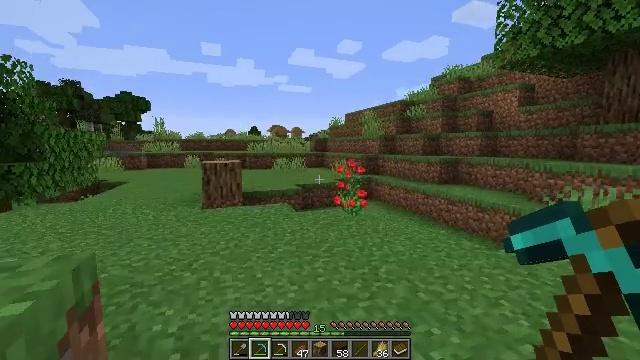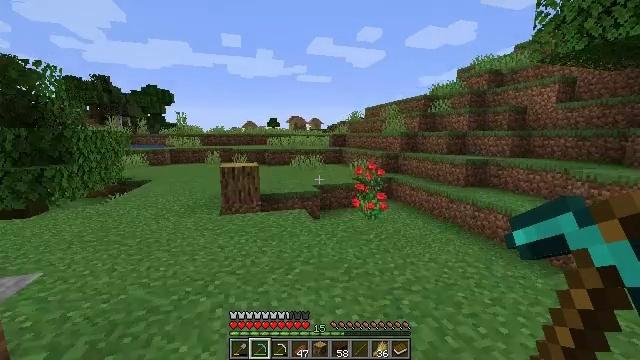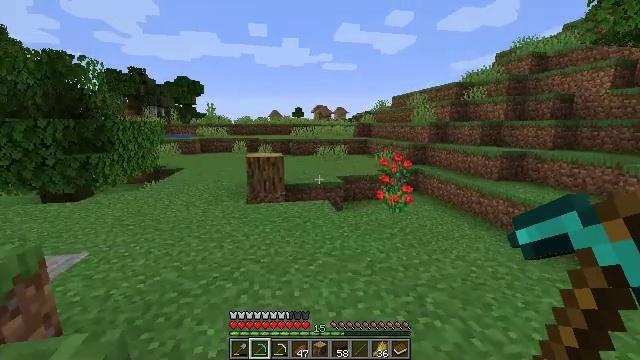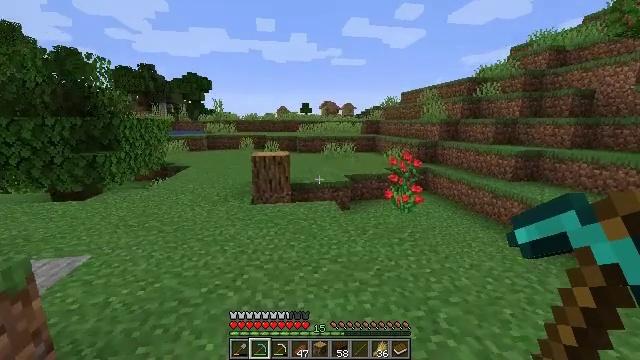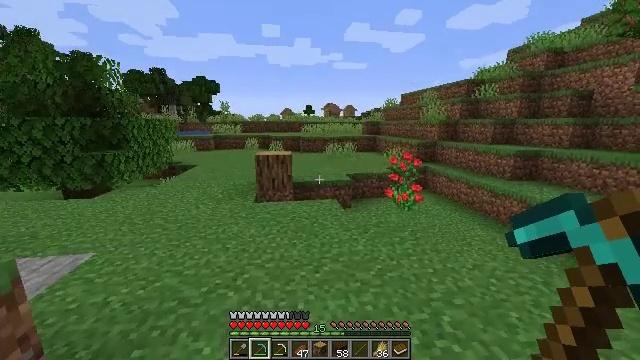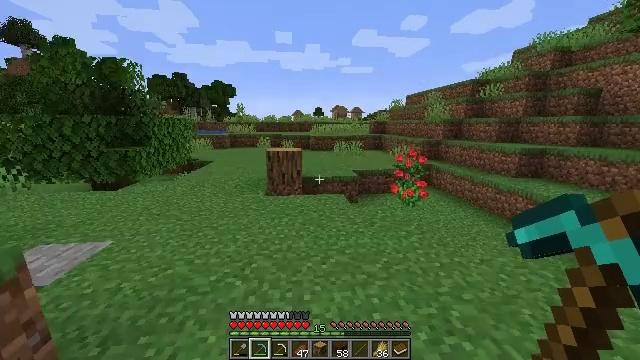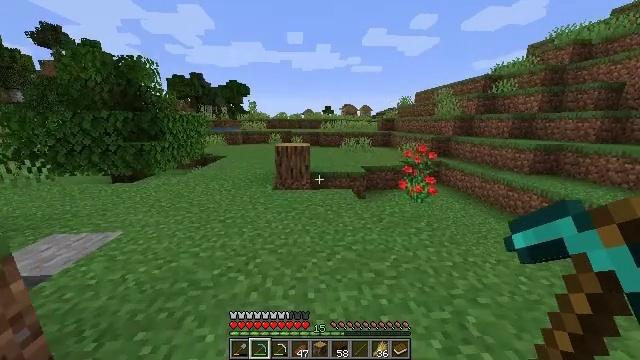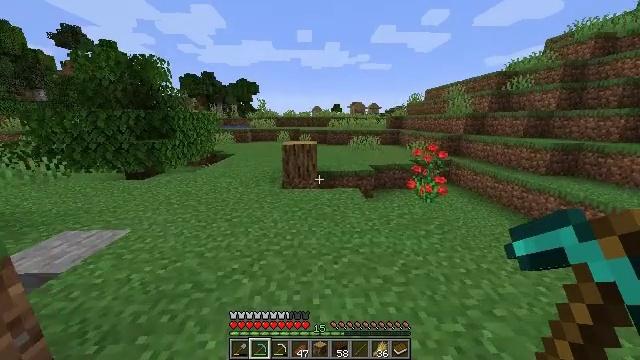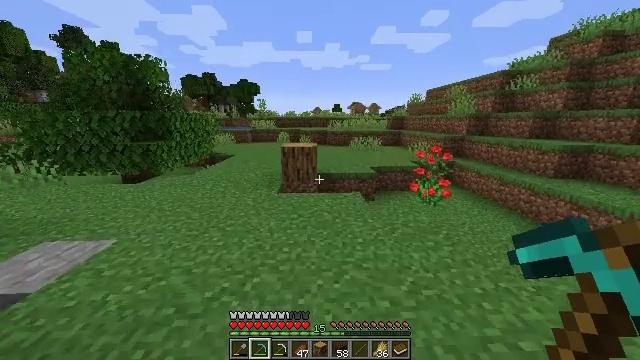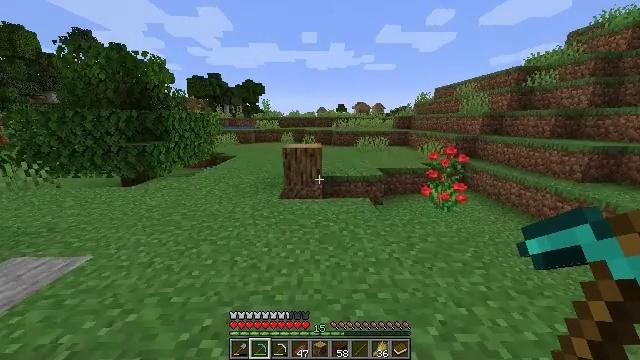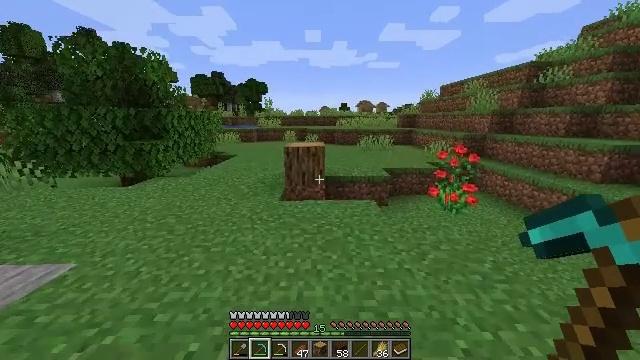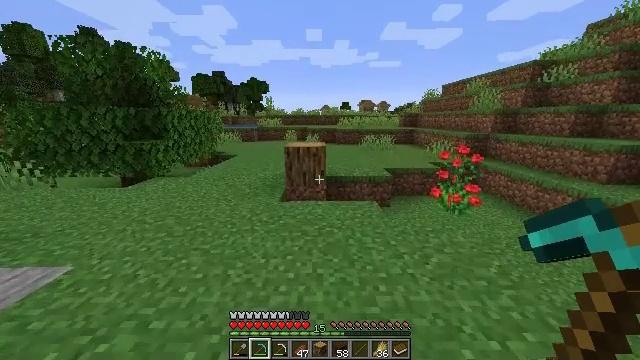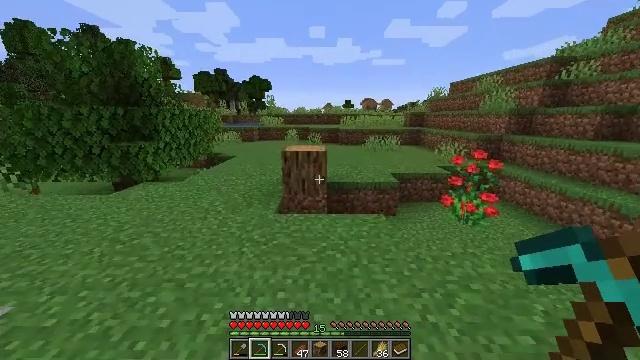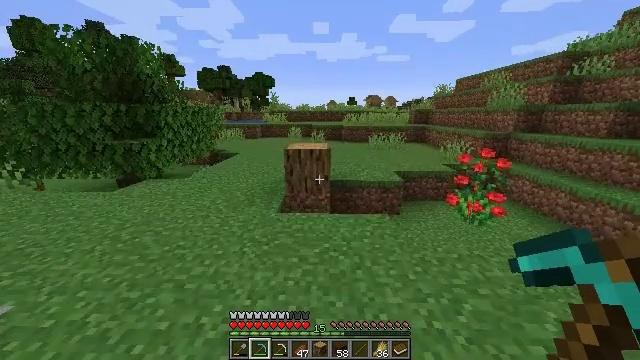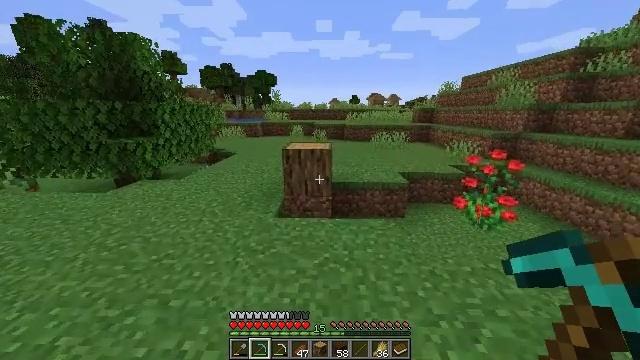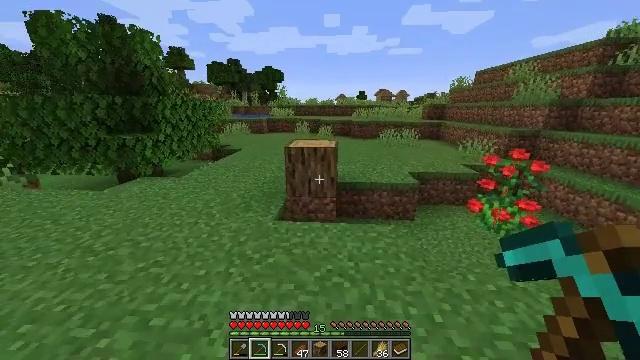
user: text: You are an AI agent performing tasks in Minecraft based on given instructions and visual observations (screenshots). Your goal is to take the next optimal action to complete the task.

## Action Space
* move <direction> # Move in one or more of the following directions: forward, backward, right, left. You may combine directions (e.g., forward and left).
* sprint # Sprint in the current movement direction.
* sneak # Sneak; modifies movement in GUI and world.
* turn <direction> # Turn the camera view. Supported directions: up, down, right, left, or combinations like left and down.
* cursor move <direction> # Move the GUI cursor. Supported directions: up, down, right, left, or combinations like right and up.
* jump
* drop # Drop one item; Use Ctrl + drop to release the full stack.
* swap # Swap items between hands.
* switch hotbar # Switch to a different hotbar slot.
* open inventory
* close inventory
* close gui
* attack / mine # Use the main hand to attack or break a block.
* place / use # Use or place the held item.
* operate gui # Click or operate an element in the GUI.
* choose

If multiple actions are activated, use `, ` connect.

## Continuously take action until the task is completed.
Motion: motion action
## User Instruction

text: Make sure you have the right materials to craft an enchanting table.
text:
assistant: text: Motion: move forward, turn left and down
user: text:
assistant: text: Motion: move forward, turn left and down
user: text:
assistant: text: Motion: move forward, sprint, turn left
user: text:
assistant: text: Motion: move forward, sprint
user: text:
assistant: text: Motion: move forward, sprint, turn left
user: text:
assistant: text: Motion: move forward, sprint, turn left
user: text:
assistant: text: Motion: move forward, sprint, turn left
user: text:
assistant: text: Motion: move forward, sprint
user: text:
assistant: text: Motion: move forward, sprint, turn left
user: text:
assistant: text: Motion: move forward, sprint
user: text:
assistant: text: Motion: move forward, sprint
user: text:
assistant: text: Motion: move forward, sprint
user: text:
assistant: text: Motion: move forward
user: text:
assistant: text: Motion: move forward
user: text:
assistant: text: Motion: move forward, turn left and down
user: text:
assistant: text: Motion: move forward, turn left
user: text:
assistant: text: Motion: move forward
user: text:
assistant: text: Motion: move forward
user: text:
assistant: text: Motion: move forward, turn left
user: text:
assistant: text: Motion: move forward
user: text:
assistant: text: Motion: move forward, turn left, jump
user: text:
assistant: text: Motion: move forward, jump
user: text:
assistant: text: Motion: move forward and move left, jump
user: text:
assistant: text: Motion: move forward and move left, jump
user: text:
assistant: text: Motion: move forward
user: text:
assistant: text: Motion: move forward
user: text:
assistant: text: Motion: move forward, turn right
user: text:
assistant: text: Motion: move forward
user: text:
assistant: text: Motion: move forward
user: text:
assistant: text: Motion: move forward